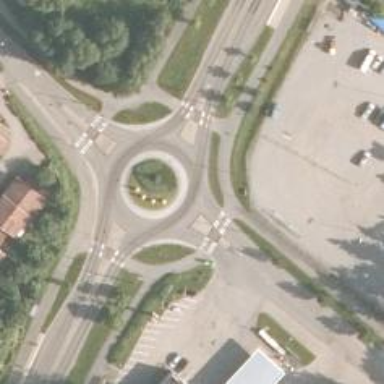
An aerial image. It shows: Tertiary road made of asphalt leading to roundabout junction.